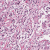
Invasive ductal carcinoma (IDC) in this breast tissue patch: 1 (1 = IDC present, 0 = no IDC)